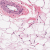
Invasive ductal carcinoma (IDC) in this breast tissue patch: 0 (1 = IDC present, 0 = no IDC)